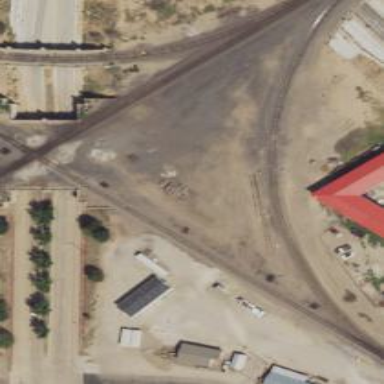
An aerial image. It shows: Junction on the railway.